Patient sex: M
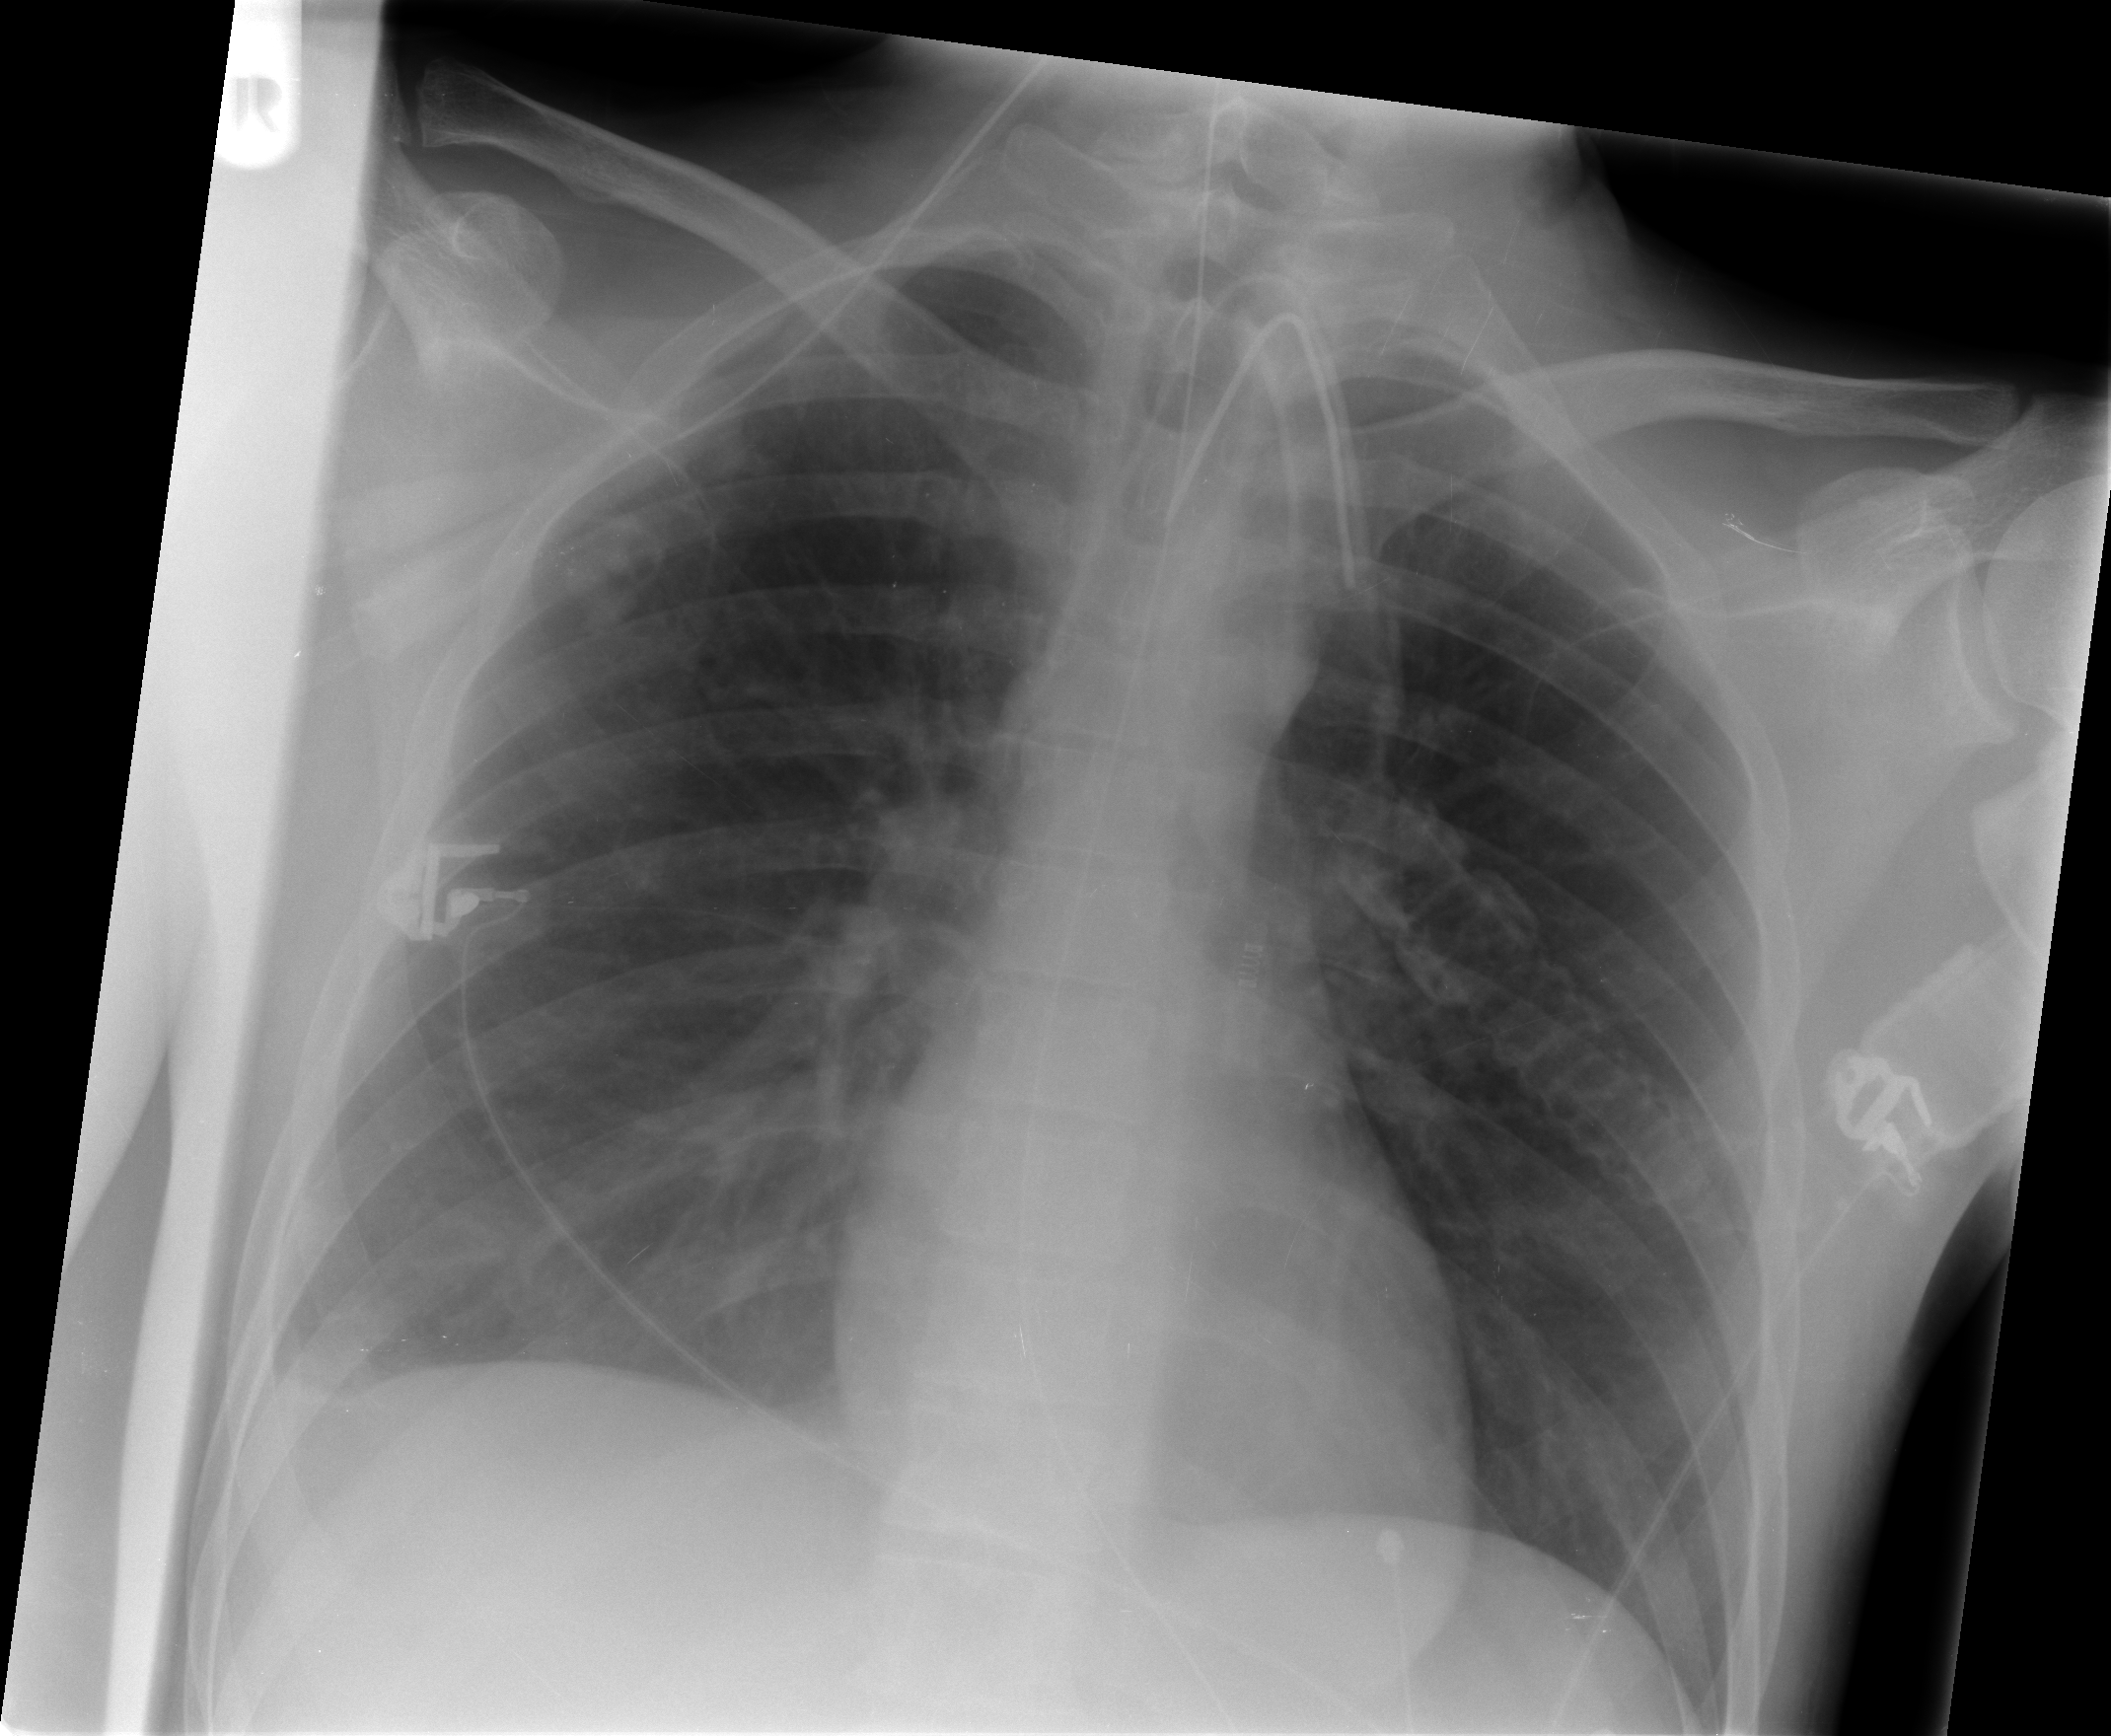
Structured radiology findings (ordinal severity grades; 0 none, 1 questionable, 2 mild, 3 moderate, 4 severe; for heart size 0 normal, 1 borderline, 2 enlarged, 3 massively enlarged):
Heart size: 0
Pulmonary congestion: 0
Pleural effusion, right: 2
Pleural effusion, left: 0
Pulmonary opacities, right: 1
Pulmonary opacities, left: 0
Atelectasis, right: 2
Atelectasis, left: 2